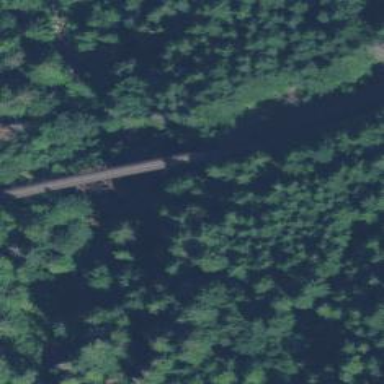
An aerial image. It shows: Bridge over railway line.